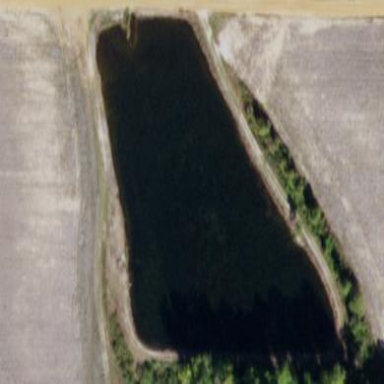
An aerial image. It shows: Reservoir of water.